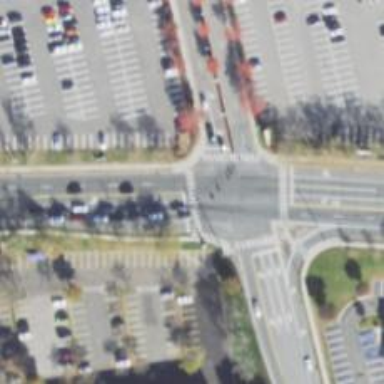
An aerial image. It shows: Marked crossing on footway.